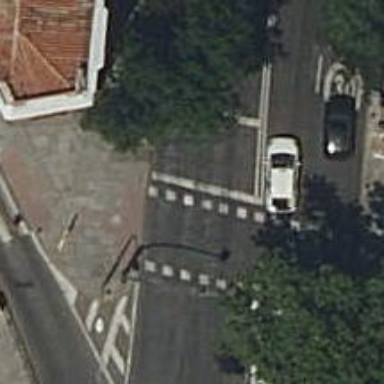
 there are traffic signals and zebra crossing."